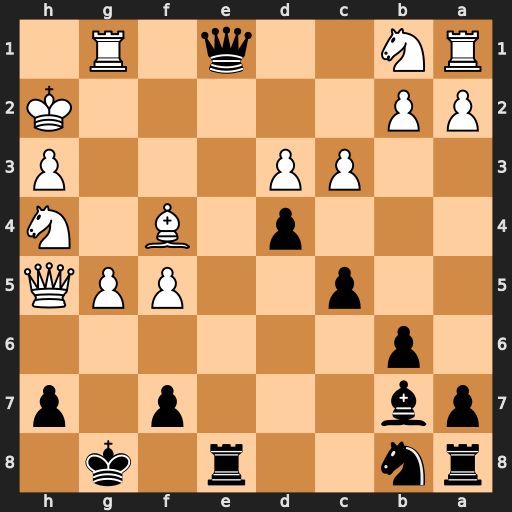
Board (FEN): rn2r1k1/pb3p1p/1p6/2p2PPQ/3p1B1N/2PP3P/PP5K/RN2q1R1
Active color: b
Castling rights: -
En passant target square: -
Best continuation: Qf2+ Rg2 Qxf4+